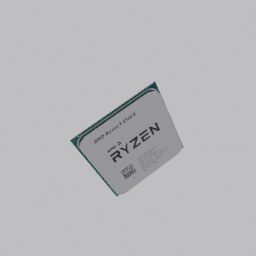
Label: electronics